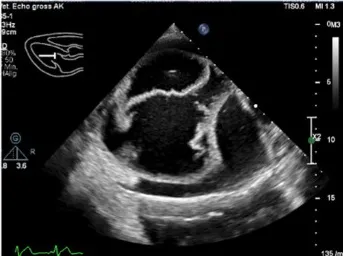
Severe pericardial effusion with the pseudocyst within the pericardium. (B) Close-up of the intrapericardial pseudocyst, with multiple septate.
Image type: radiology (ultrasound)